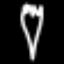
Label: fork